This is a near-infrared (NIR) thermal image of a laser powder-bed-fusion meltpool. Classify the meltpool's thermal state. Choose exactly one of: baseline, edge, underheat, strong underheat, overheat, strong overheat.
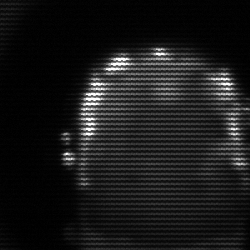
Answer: baseline